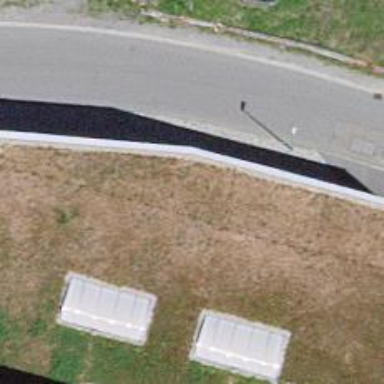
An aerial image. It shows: Charging station.